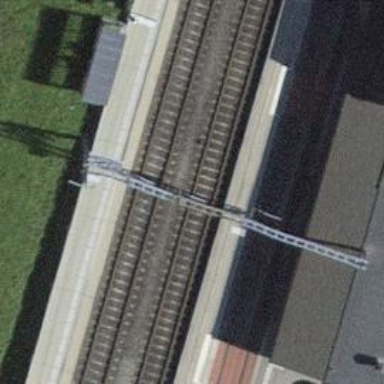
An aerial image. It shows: Stop position for public transport on the railway.